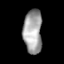
Tissue: skin
Cell type: T cells
Senescence score: 0.6808
Nuclear area (px): 800
Mean DAPI intensity: 163.494